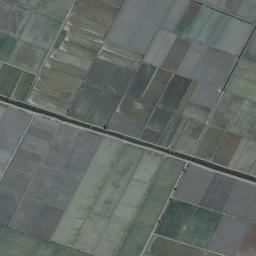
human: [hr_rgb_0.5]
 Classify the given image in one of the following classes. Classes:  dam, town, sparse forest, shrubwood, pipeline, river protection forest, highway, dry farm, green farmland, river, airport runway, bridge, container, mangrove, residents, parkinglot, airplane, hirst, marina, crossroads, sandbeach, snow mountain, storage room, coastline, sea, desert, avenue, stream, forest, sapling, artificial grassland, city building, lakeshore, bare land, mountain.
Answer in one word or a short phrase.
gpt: green farmland